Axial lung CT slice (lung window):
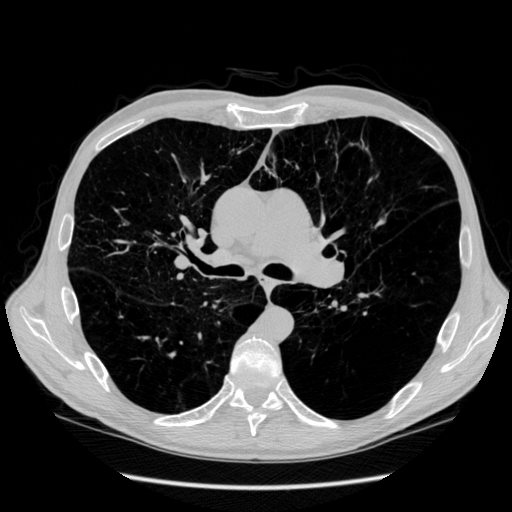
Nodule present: no